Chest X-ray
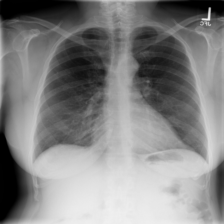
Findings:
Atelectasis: negative
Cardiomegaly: negative
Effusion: negative
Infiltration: negative
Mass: negative
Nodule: negative
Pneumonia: negative
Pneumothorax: negative
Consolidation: negative
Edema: negative
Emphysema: negative
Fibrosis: negative
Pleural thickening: negative
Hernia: negative